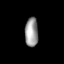
Tissue: lung
Cell type: Epithelial cells
Senescence score: 0.682
Nuclear area (px): 377
Mean DAPI intensity: 154.228